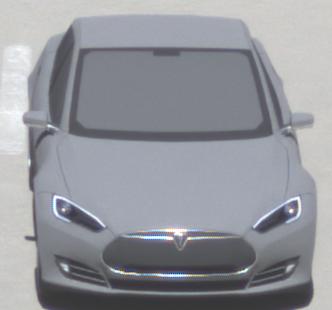
Make: Tesla
Model: Model S 60
Detailed model: Model S
Model produced from: 2013/10
Model produced until: 2014/10
Doors: 5
Color: gray
Road condition: dry road
Daytime: midday
Contrast: high contrast